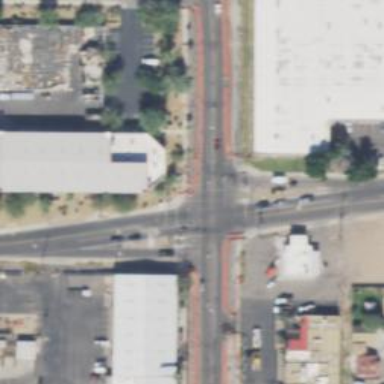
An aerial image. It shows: Asphalt road with secondary link designation.